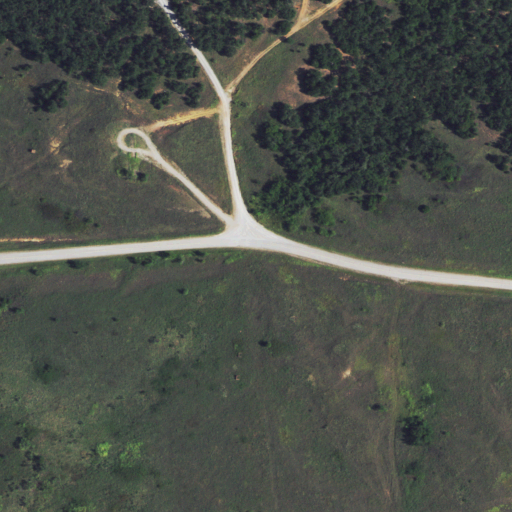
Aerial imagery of ridge(s) in Oklahoma named Artillery Ridge containing grassland, deciduous forest, shrub, low intensity development, open development, and medium intensity development